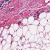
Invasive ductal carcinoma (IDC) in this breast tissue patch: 0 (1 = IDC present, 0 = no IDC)